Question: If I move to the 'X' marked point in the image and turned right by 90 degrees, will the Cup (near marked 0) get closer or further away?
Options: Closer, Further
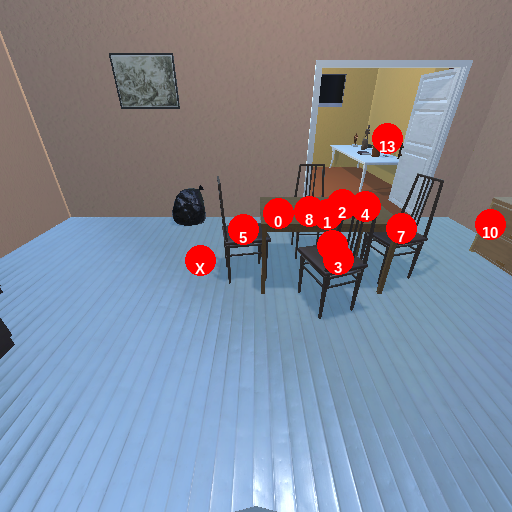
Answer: Closer